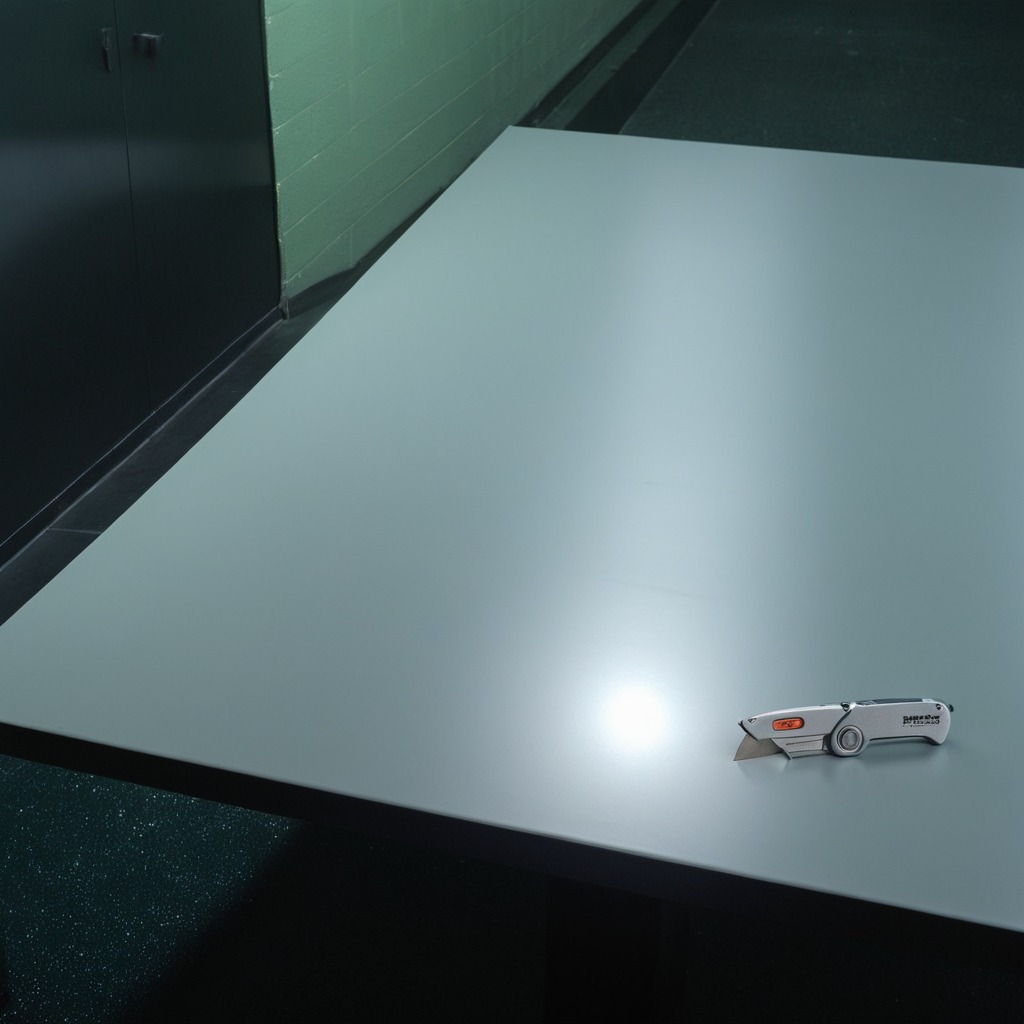
A utility knife is lying on a clean empty table in a railway signal maintenance room lit by harsh overhead fluorescents photorealistic surface textures crisp shadows high dynamic range